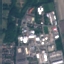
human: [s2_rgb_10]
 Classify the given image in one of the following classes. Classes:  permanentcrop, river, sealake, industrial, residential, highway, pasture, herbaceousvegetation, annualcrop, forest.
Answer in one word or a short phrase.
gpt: Industrial